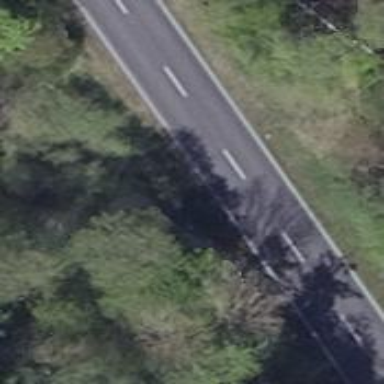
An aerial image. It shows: Secondary road with asphalt surface.